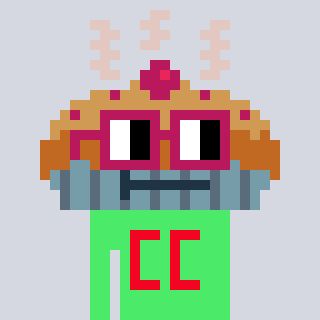
a pixel art character with square dark red glasses, a pie-shaped head and a teal-colored body on a cool background